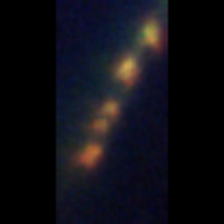
Taxon: Chaetoceros
Group: Diatoms